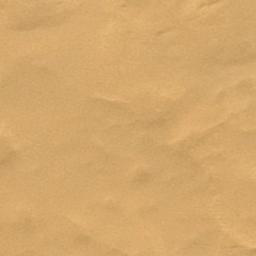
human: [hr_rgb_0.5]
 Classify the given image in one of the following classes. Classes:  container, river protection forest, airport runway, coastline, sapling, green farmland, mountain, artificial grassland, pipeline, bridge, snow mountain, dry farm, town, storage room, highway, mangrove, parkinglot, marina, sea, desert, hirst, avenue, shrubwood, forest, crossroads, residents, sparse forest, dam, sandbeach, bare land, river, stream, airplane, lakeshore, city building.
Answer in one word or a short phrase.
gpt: desert